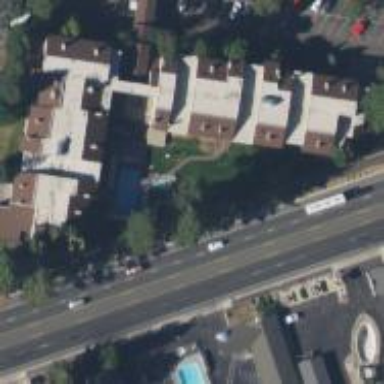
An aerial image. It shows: Hotel building.